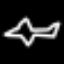
Label: airplane